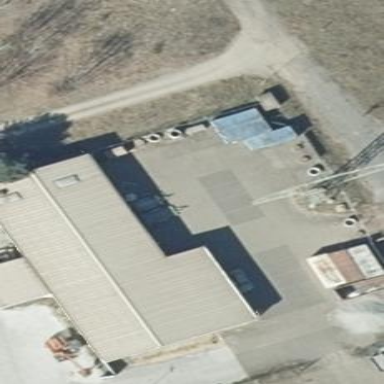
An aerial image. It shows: Industrial building.